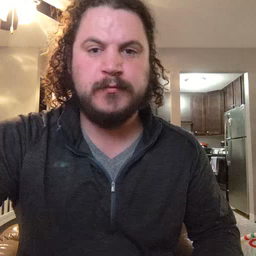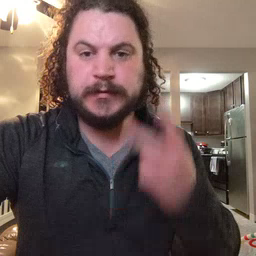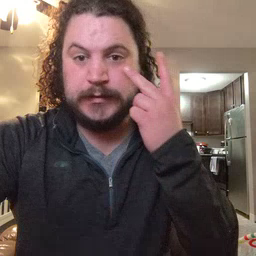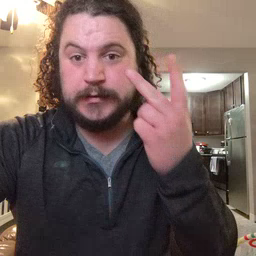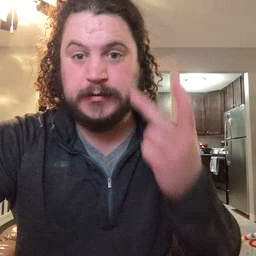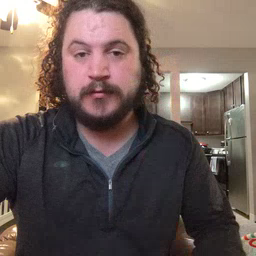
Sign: see